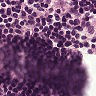
Metastatic tissue present: no